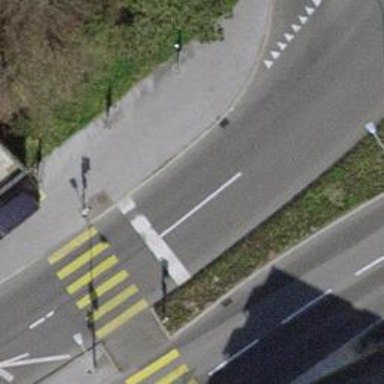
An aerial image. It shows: Road with traffic signals.